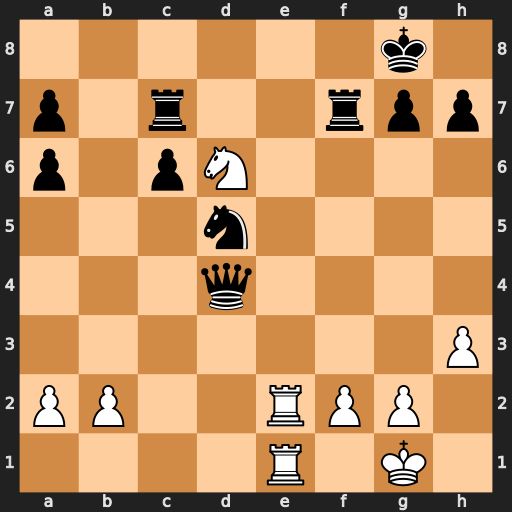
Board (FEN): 6k1/p1r2rpp/p1pN4/3n4/3q4/7P/PP2RPP1/4R1K1
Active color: w
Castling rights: -
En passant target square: -
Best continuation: Re8+ Rf8 Rxf8+ Kxf8 Re8#